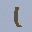
Label: 1